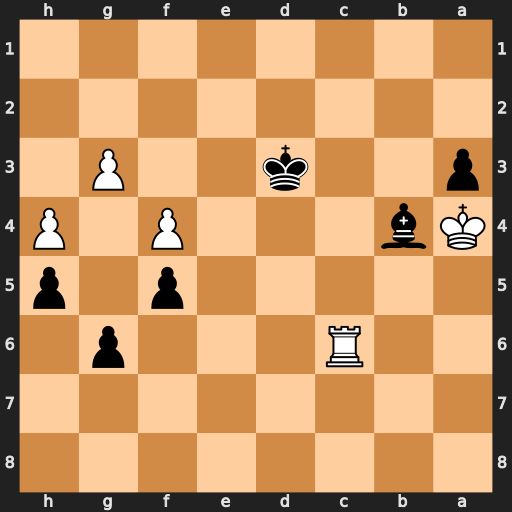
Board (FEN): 8/8/2R3p1/5p1p/Kb3P1P/p2k2P1/8/8
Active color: b
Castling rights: -
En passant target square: -
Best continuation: a2 Kxb4 a1=Q